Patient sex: M
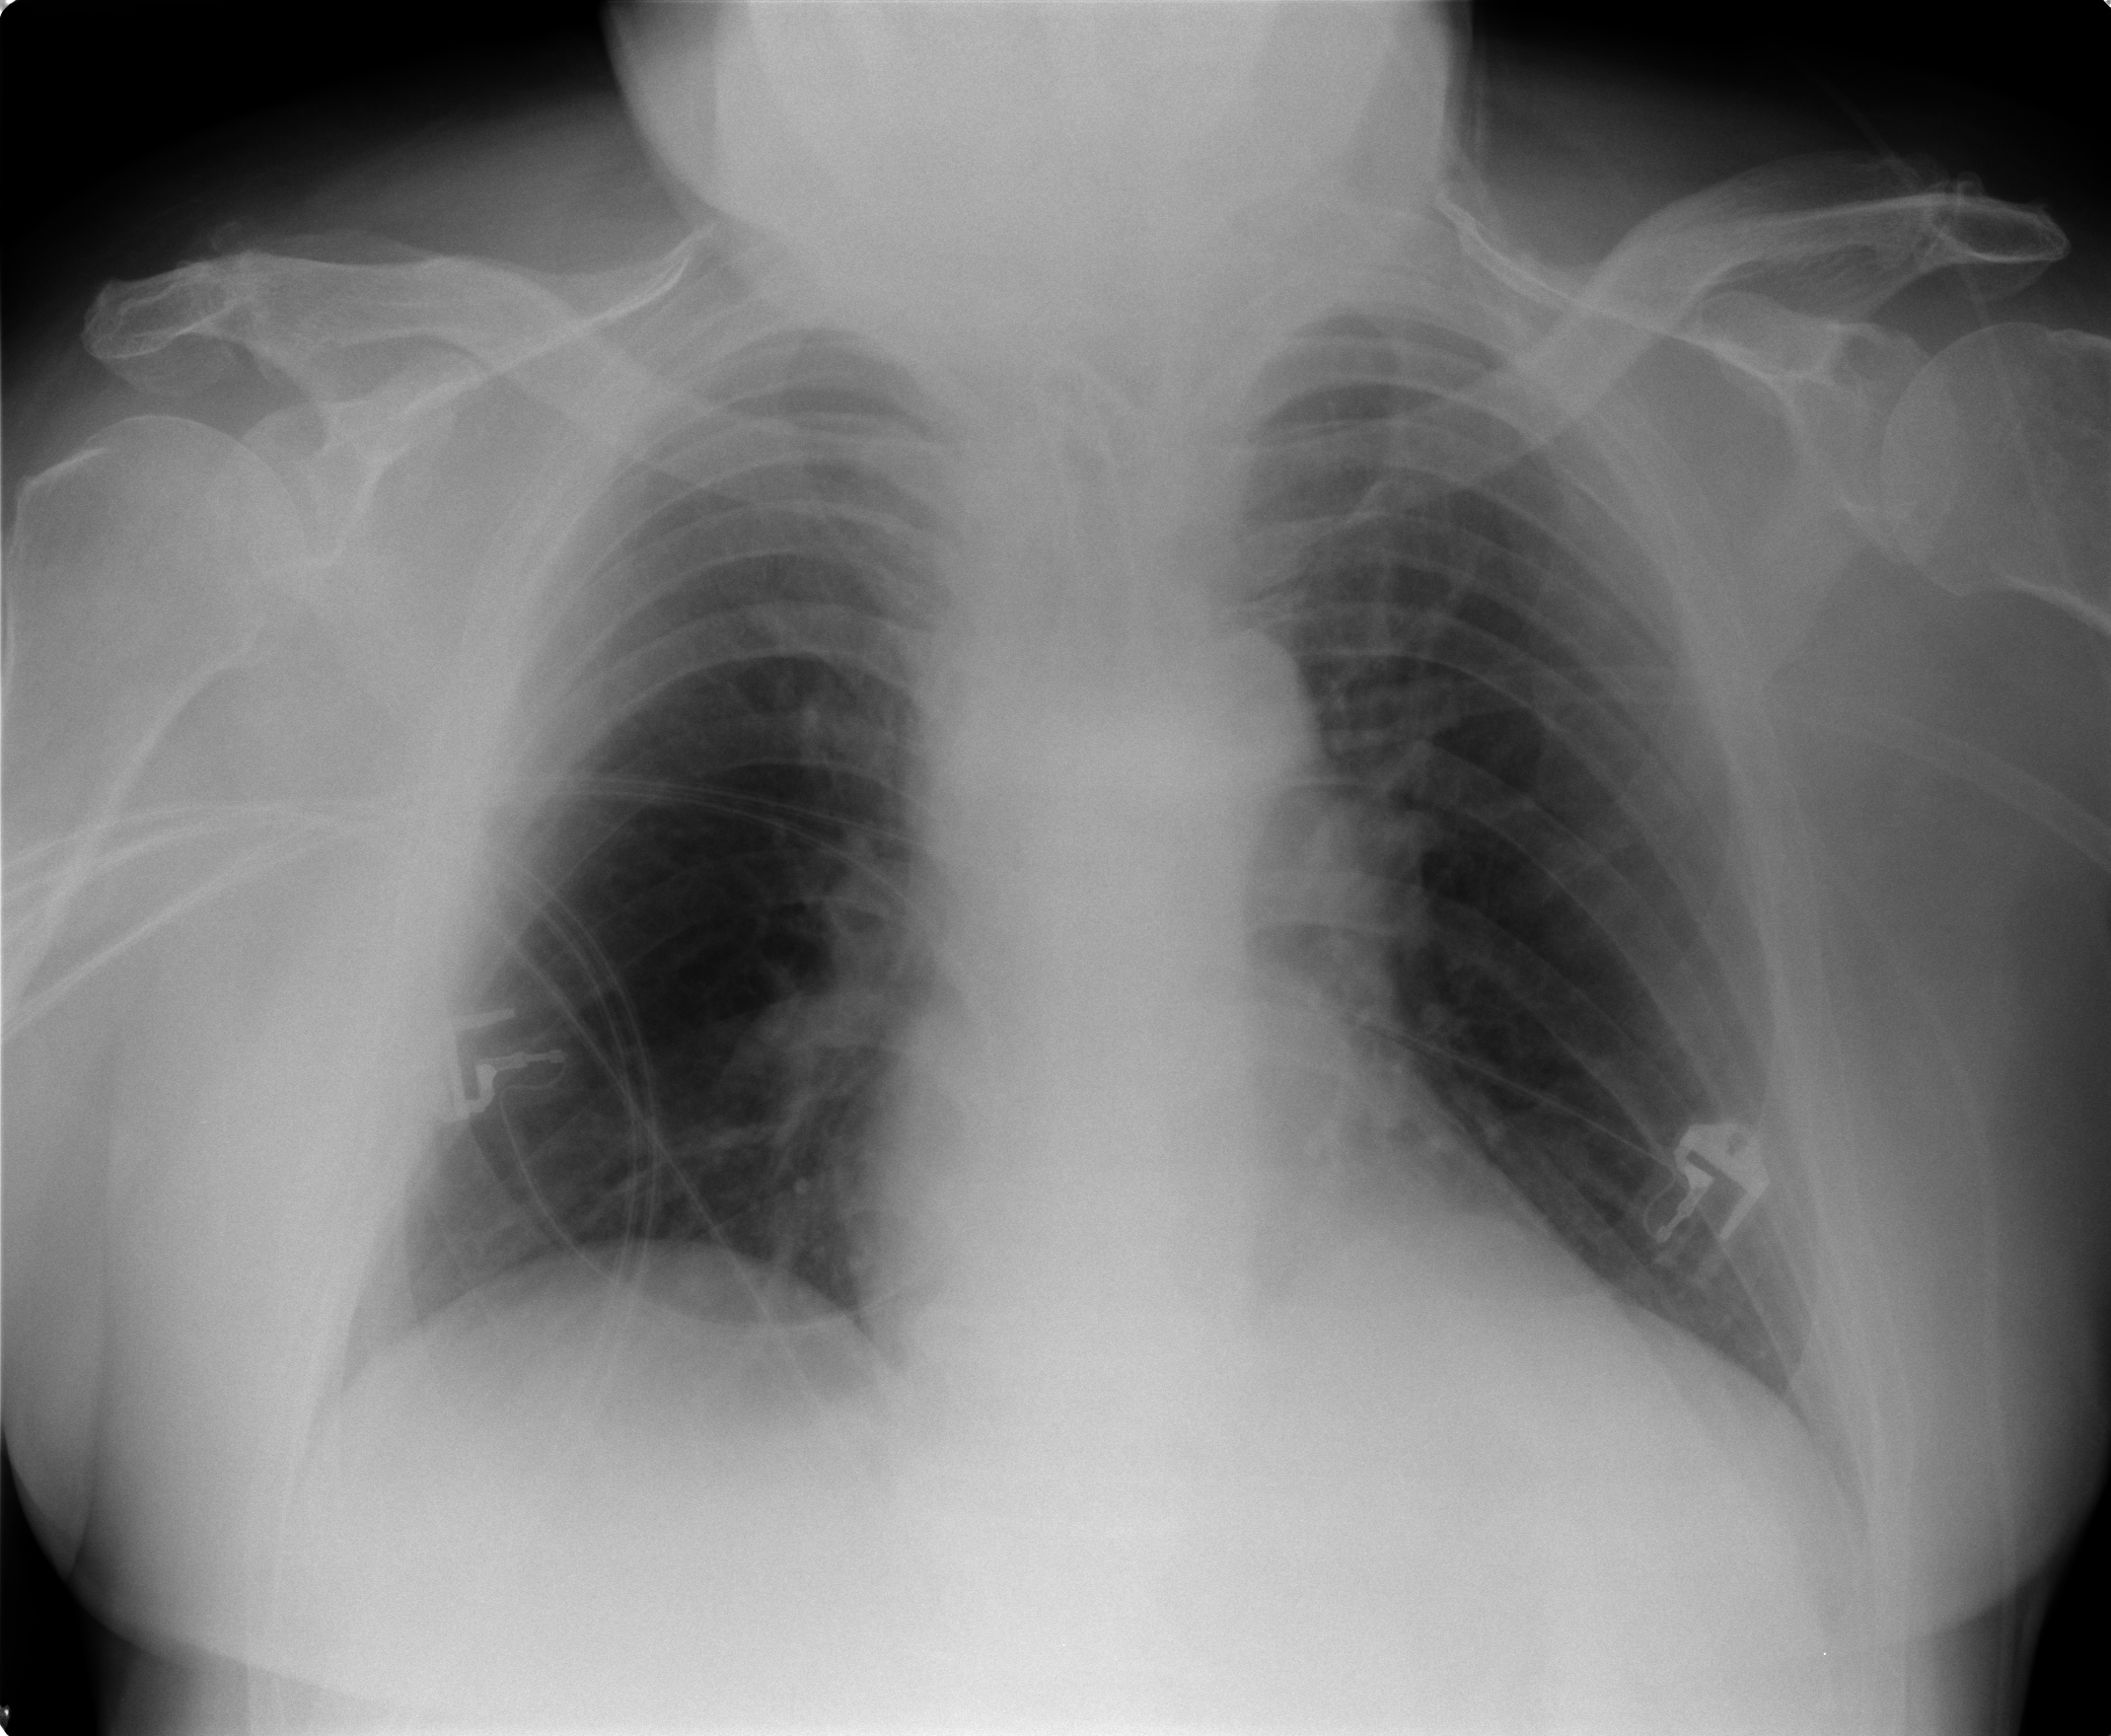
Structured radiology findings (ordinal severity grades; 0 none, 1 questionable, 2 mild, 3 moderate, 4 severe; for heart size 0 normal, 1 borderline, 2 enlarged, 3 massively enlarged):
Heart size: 2
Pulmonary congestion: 2
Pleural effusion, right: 0
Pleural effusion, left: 0
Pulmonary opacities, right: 0
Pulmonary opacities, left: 0
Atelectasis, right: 2
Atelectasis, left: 2